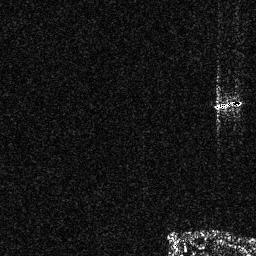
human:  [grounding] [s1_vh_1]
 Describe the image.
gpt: In the satellite image, there is  <ref>1 small ship </ref> <box>[[83, 38, 94, 42, 0]]</box> located at right.